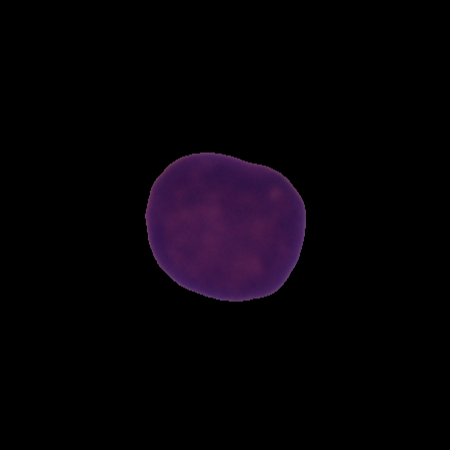
Label: healthy